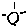
Label: sun